Question: I'm showing a normal ViewController. Now i will tap on a button and all i want to see is like the following image:

In this image, the background is my root view controller and when i tap on the button, an image view that include black color(alpha = 0.8) will put on top and show my Custom View. In my Custom View, when i tap on DONE button -> the content of textField1 and textField2 will send back to rootViewController and hide my Custom View.
So, could you please help me for solve my situation? Tks in advance.
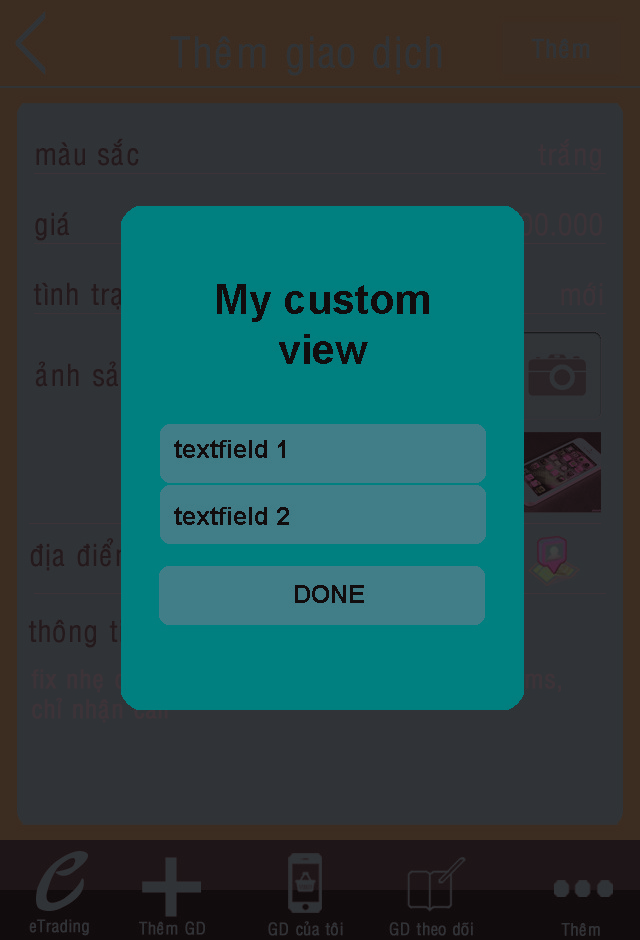
Answer: You can use the delegate & block programming to send the data back to the root View Controller.